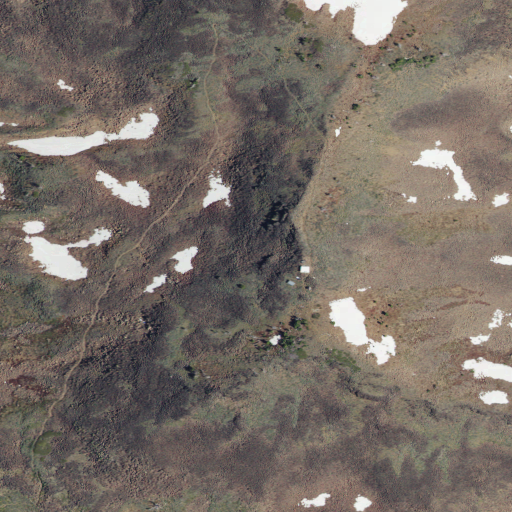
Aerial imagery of mountain in Idaho named Pollock Mountain containing shrub and evergreen forest